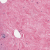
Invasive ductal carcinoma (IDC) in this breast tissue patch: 0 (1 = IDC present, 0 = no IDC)